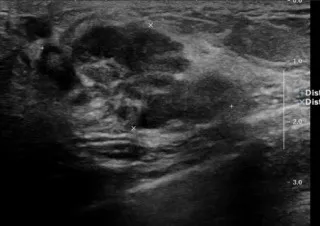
Pretreatment imaging evaluation. Ultrasonography showed an irregular hypoechoic mass at the 4-o'clock position, 1 cm from the nipple, measuring 3.9 x 3.3 cm. Malignancy was confirmed with a biopsy (A). Magnetic resonance imaging revealed a mass (3.4 x 2.2 cm) at the 4-o'clock position, 1 cm from the nipple in the left breast, which was concordant with the biopsy-confirmed malignancy.
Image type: radiology (ultrasound)